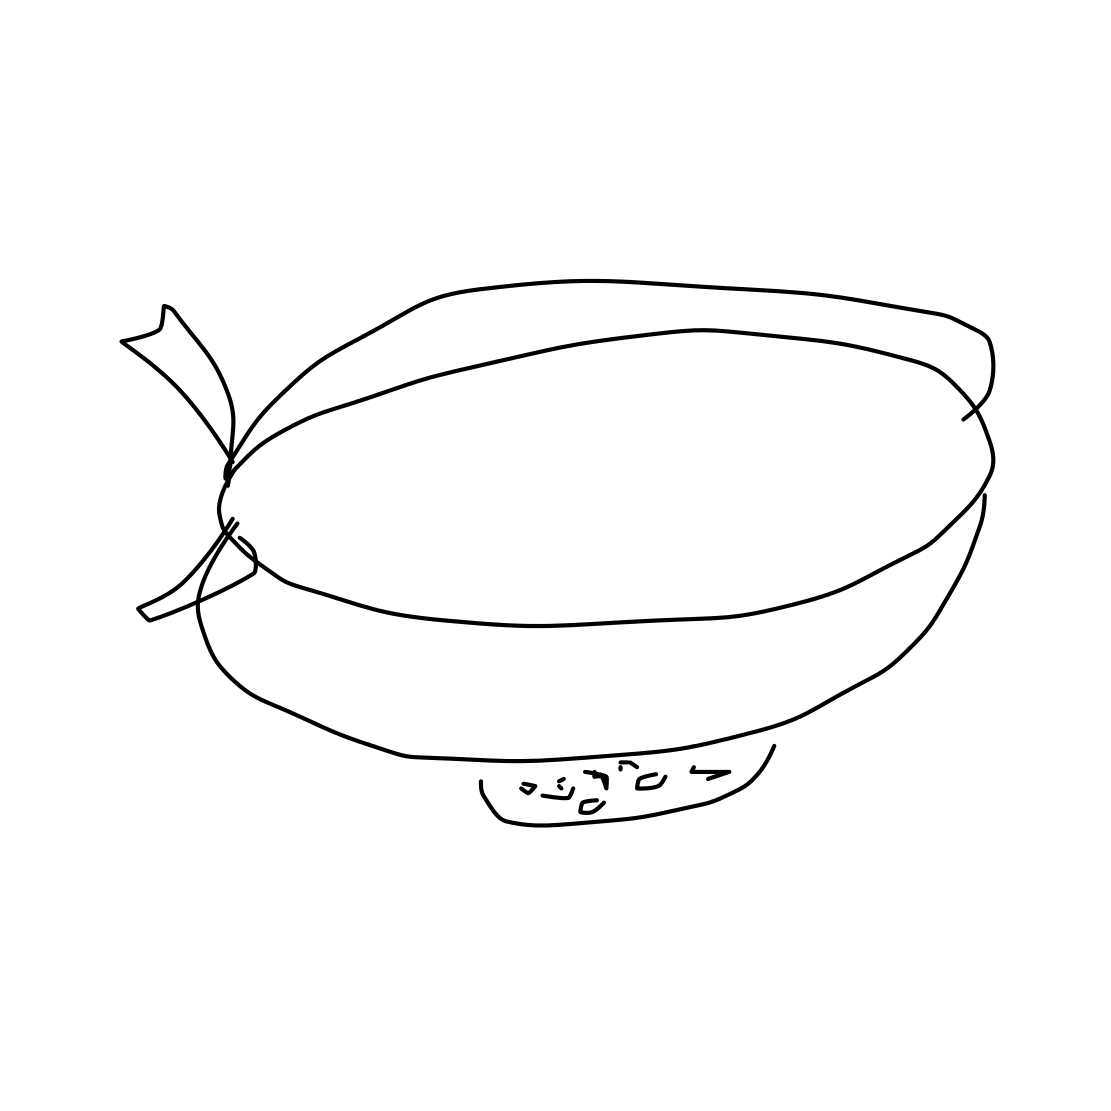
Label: blimp